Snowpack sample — Buffalo Mountain, Silverthorne, Colorado, USA (2/22/26, 2:02 PM MST)
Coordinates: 39.622, -106.113
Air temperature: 33 °F
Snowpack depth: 63 cm
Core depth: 30 cm
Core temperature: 24.8 °F
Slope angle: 11°, slope face: 116°
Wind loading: low
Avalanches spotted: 0
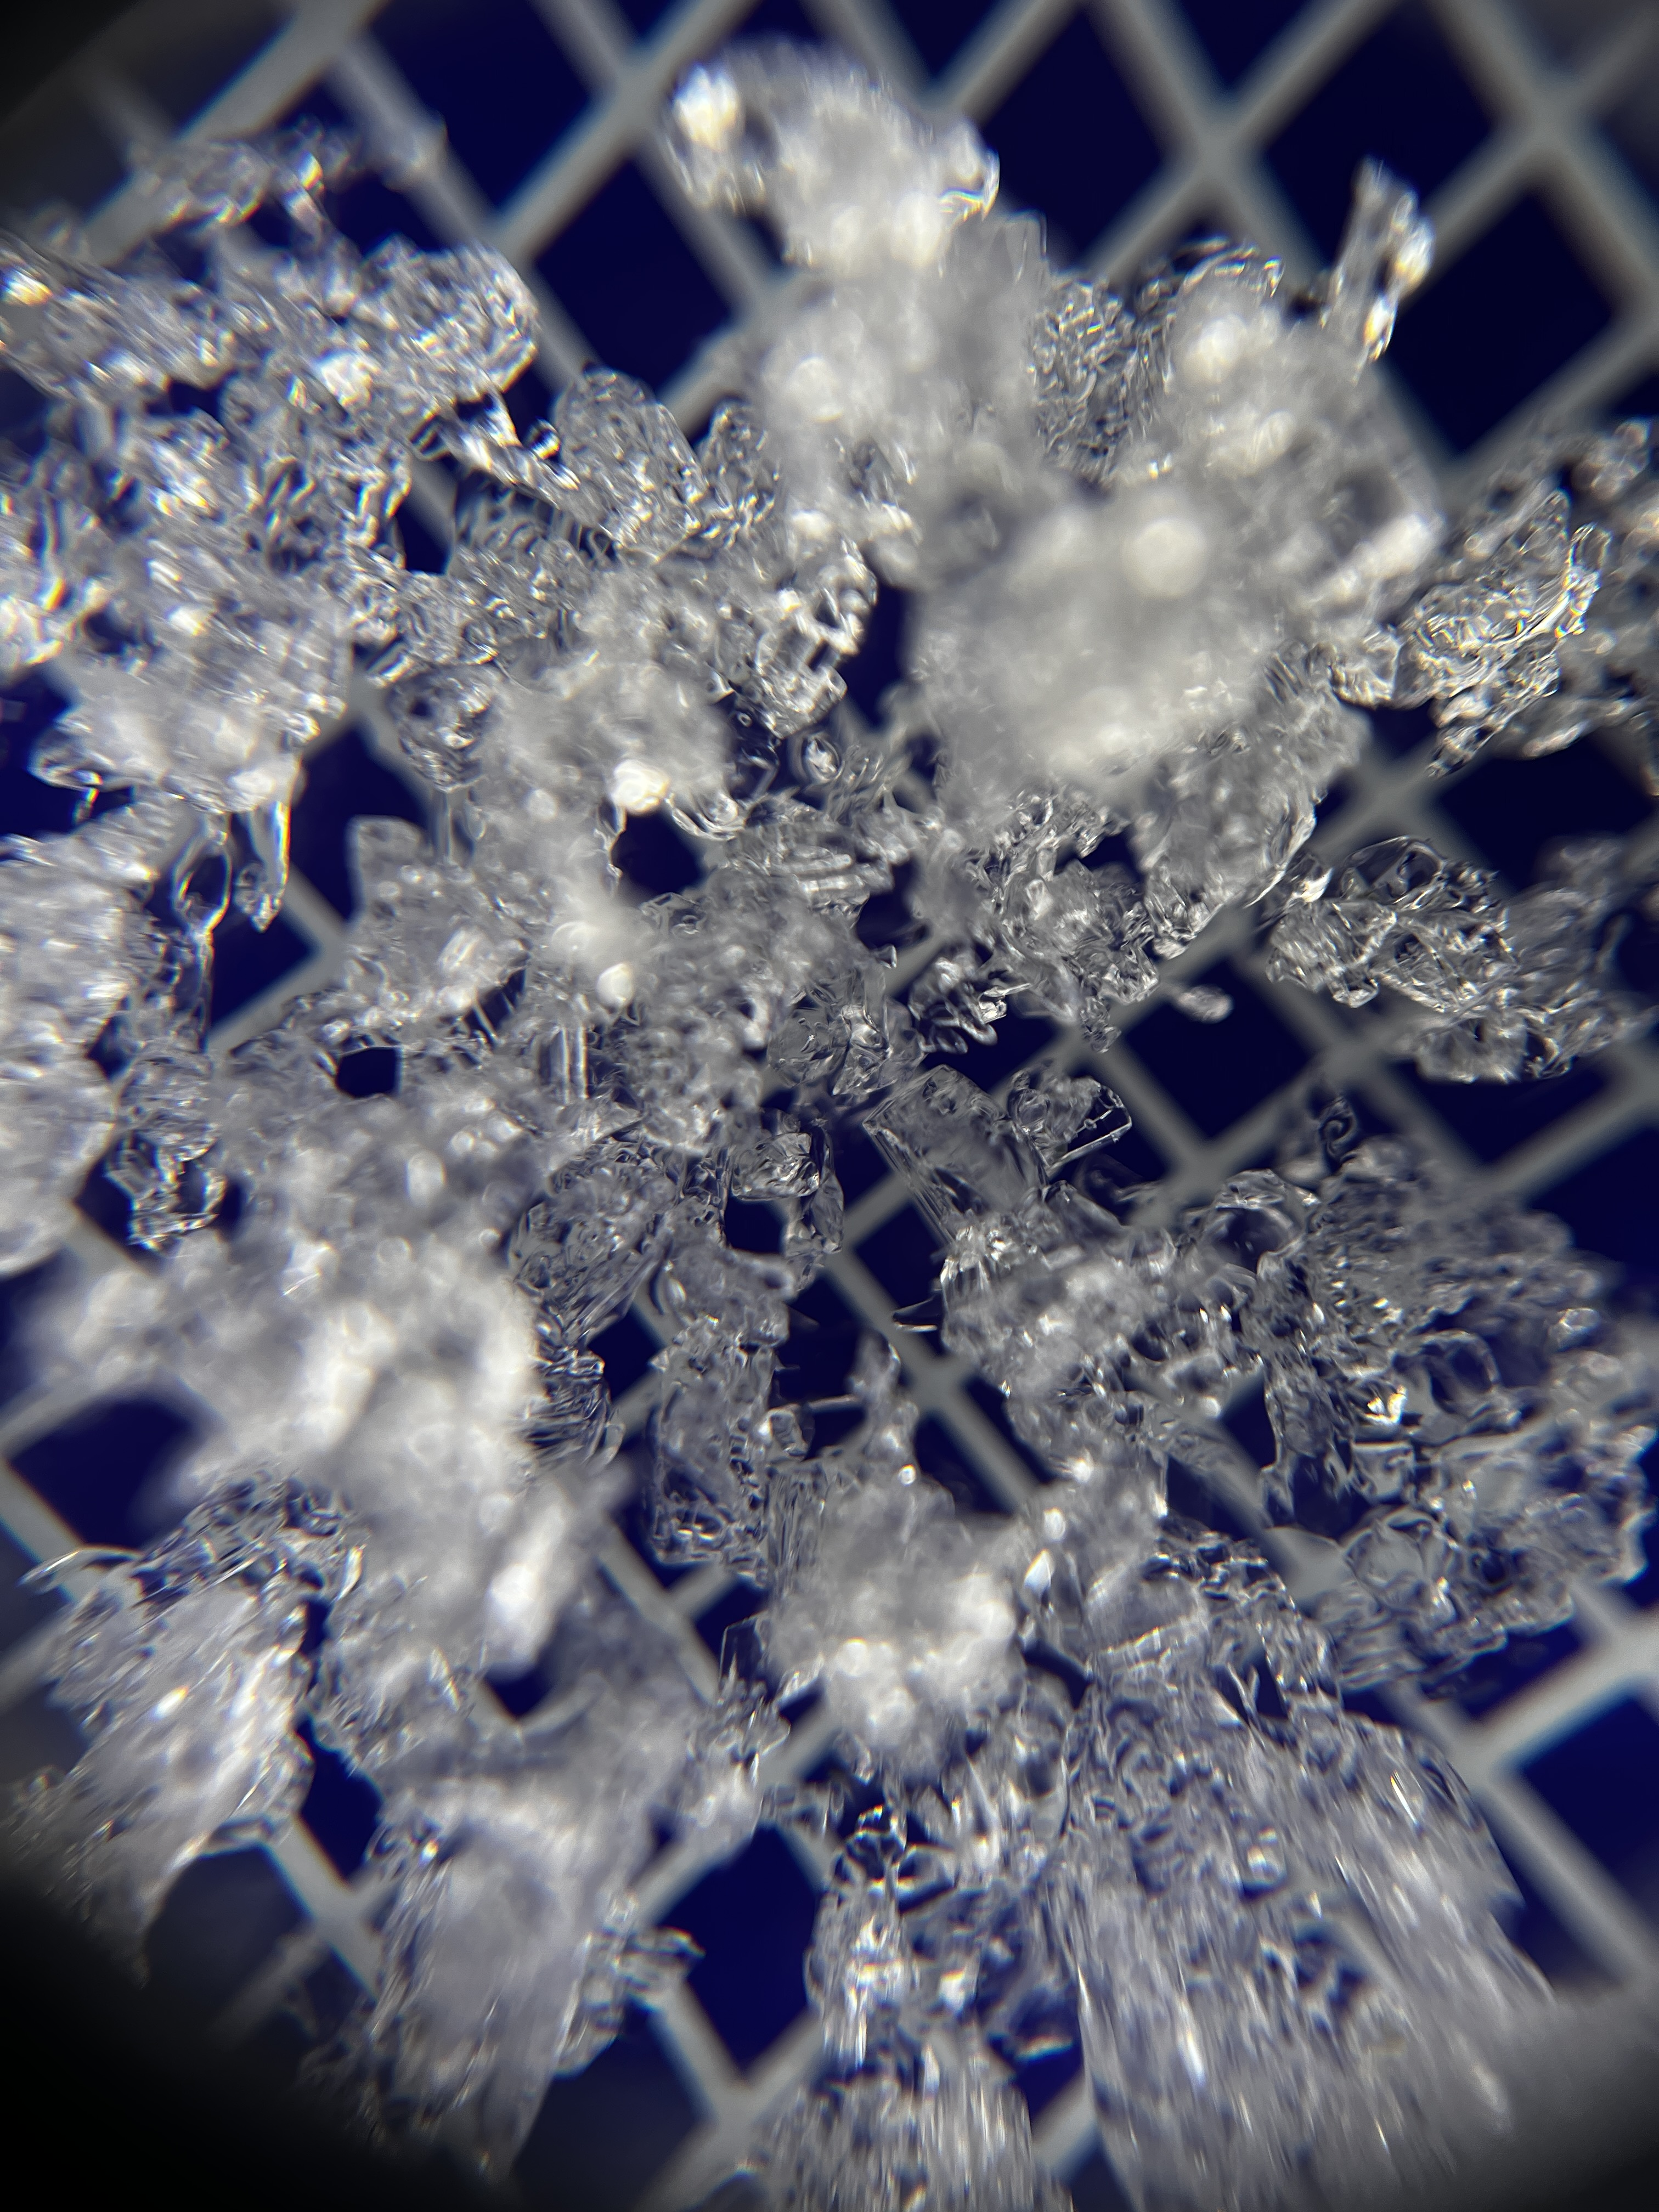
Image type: magnified_profile
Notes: In a firebreak similar to site 1, minimal wind loading with no spotted avalanches (not many faces in view though)